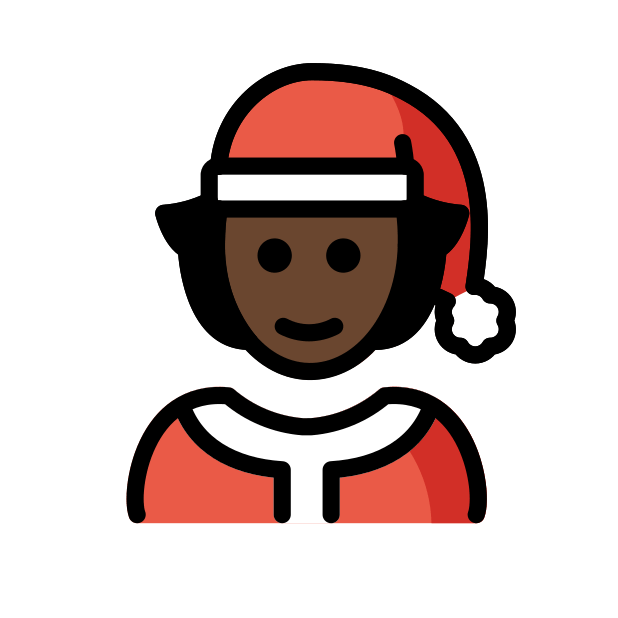
mx claus: dark skin tone